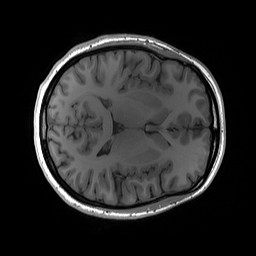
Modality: T1w
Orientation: axial